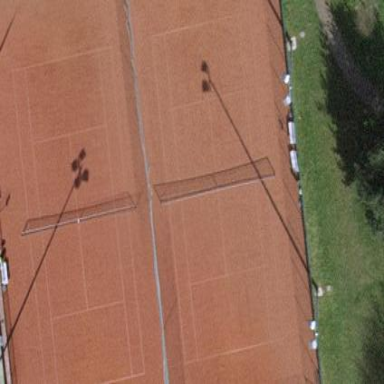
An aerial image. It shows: Synthetic tennis court on pitch.